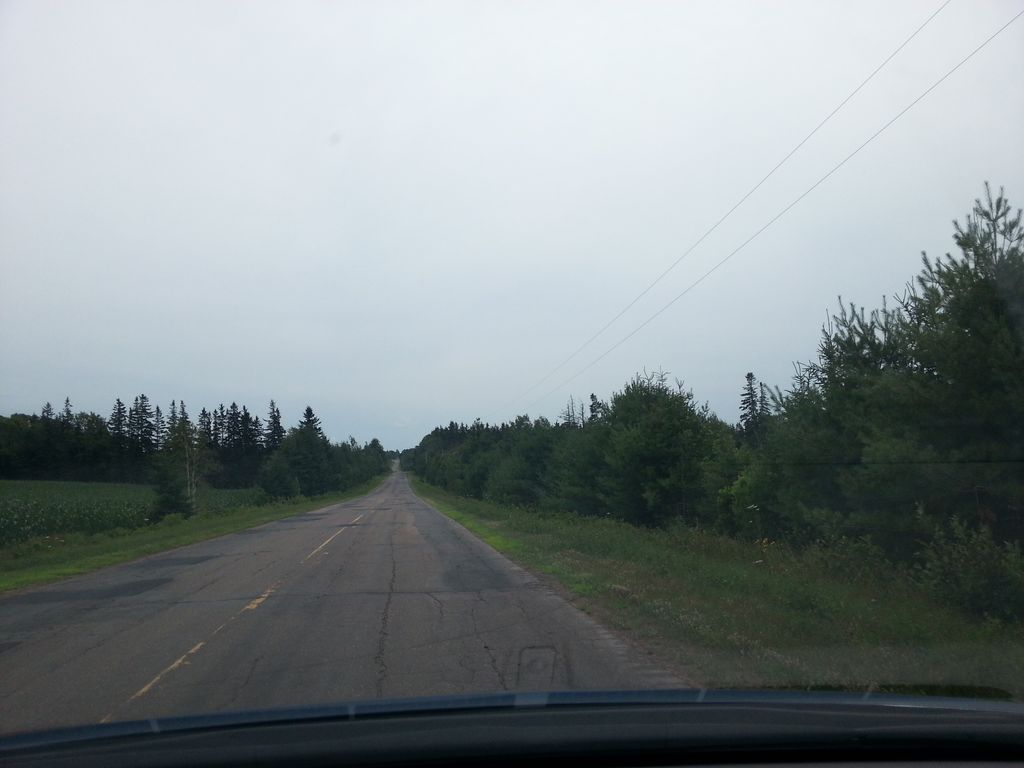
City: charlottetown